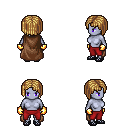
a pixel art fantasy rpg character, female body template, dark elf, purple skin, brown cape, red pants, blonde pageboy hairstyle, gold gloves, ghillies, four views (front, back, left, right), 2x2 character sprite sheet, small pixel art, hard edges, no anti-aliasing